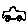
Label: car